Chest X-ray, AP view. Patient: 45 years old, sex F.
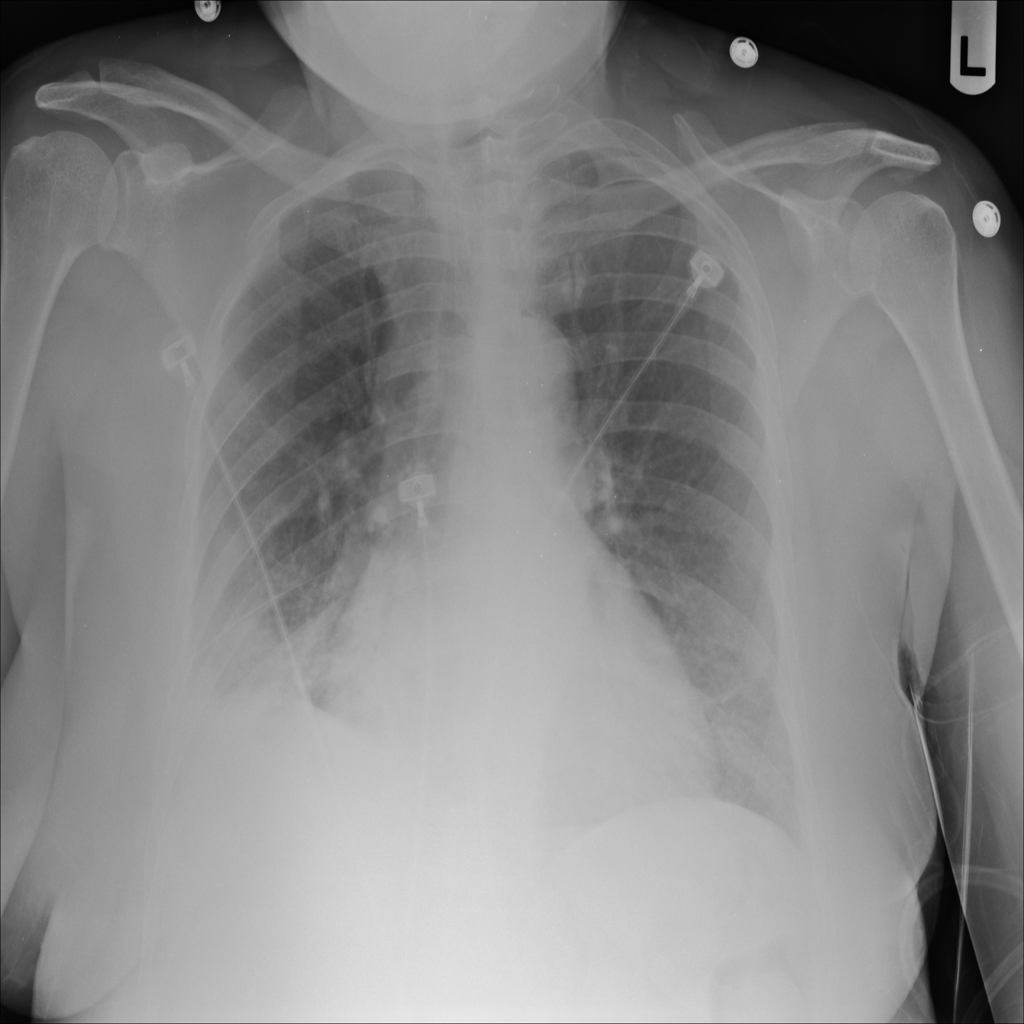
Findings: Cardiomegaly, Pneumonia